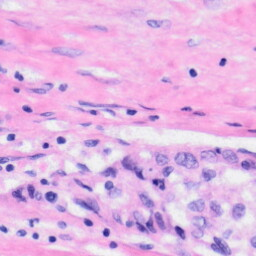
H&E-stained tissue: Liver